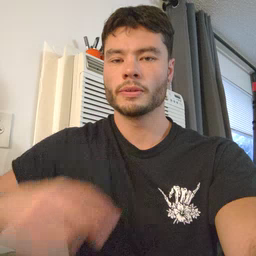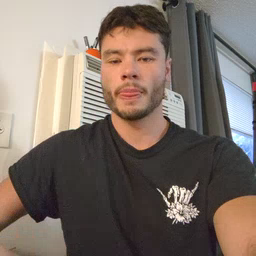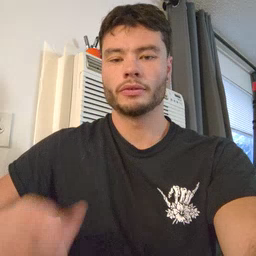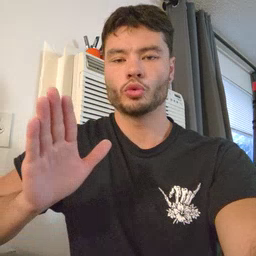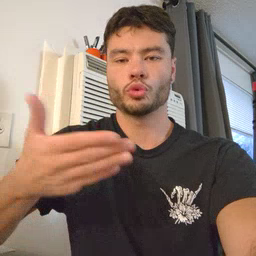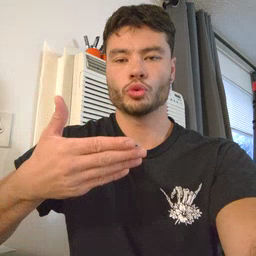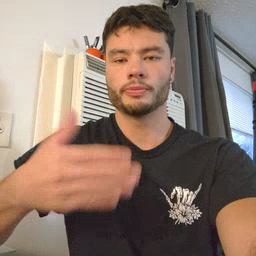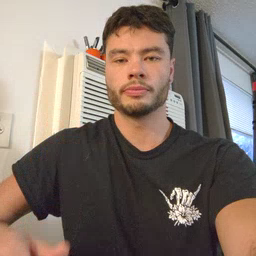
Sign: room